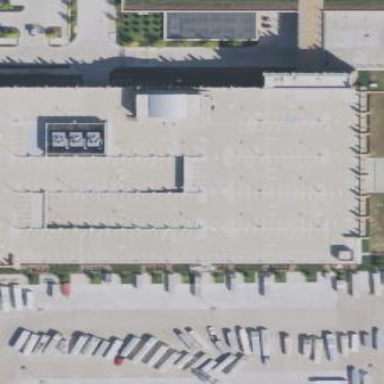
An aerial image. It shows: Parking area with concrete surface.